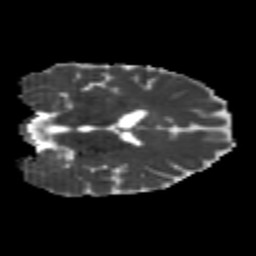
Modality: MD
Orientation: coronal
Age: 25
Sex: male
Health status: healthy
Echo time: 0.074 s